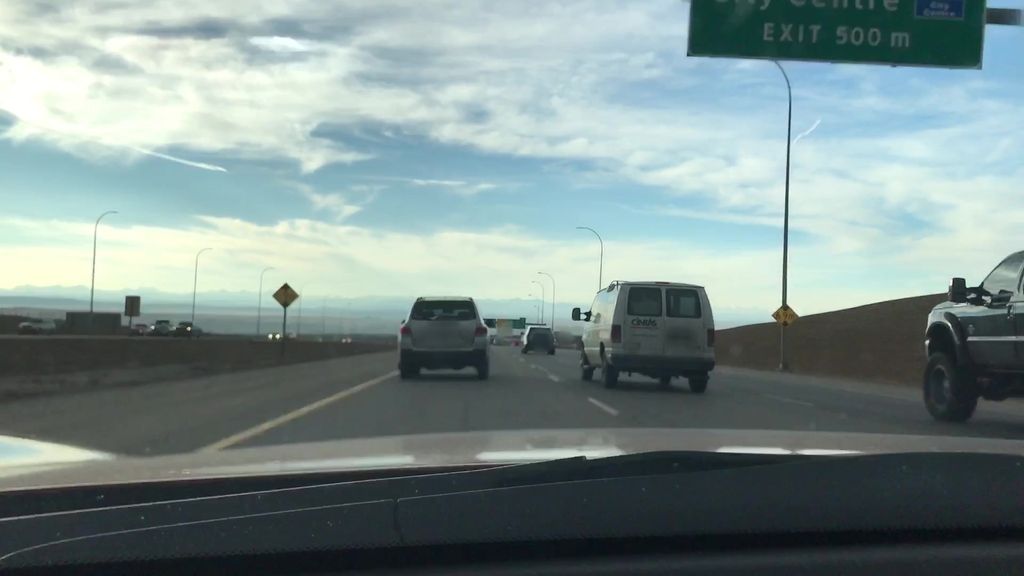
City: calgary